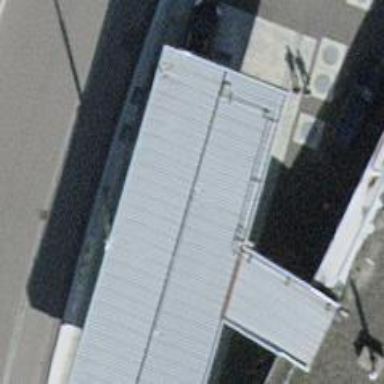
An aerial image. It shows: Fuel station.